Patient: sex F, age 58
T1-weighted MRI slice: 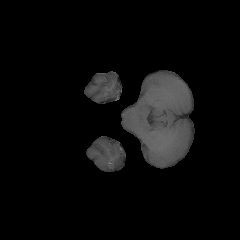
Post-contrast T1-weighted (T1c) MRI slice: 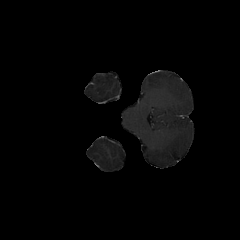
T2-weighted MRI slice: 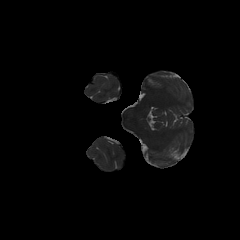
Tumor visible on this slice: no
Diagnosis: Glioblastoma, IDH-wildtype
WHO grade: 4